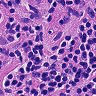
Metastatic tissue present: yes